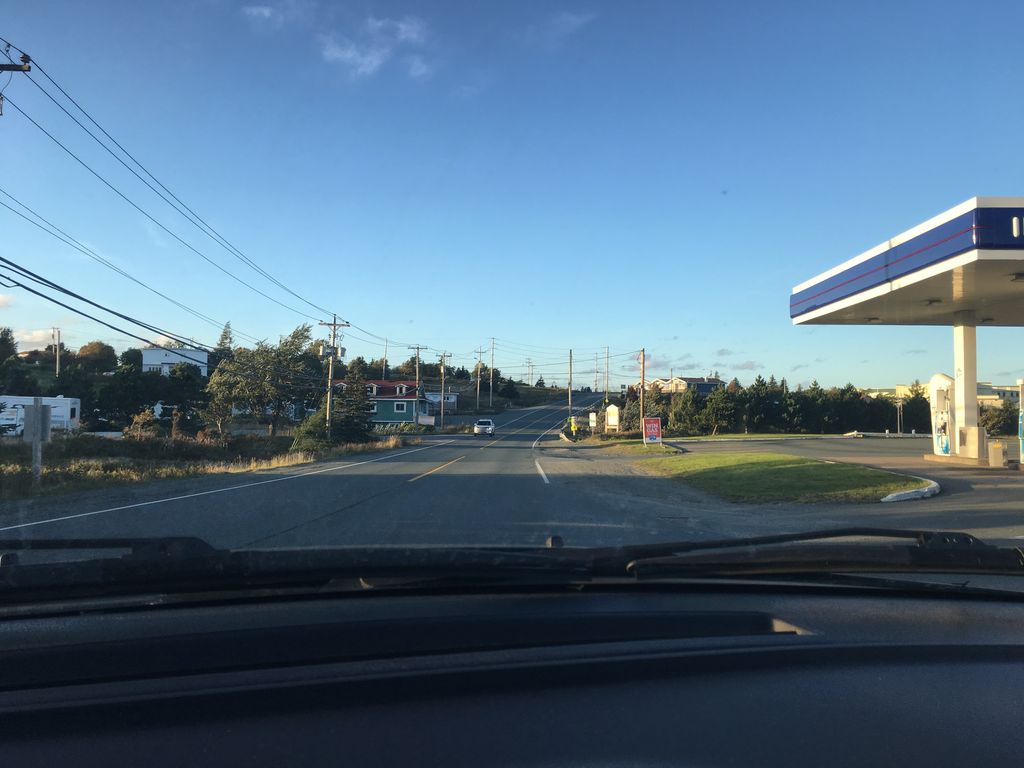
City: st_johns